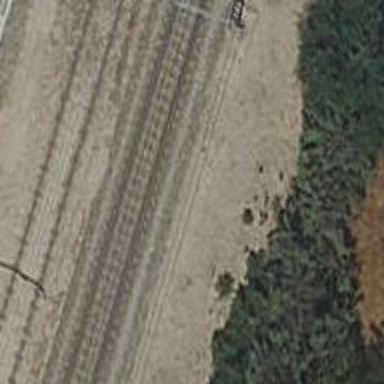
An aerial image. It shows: Railway track with contact line for electrification.